Question:
My code is :
'''
public class ListContacts extends ListActivity {
@Override
public void onCreate(Bundle savedInstanceState) {
super.onCreate(savedInstanceState);
System.out.println("List Contacts : onCreate : ");
Cursor cursor = getContentResolver().query(
ContactsContract.Contacts.CONTENT_URI, null,
ContactsContract.Contacts.HAS_PHONE_NUMBER + " = 1", null,
"UPPER(" + ContactsContract.Contacts.DISPLAY_NAME + ") ASC");
startManagingCursor(cursor);
'''
'''
public class ImageCursorAdapter extends SimpleCursorAdapter implements SectionIndexer{
public View getView(int pos, View inView, ViewGroup parent) {
View v = inView;
String phoneNumber = null;
String contactID = null;
// Associate the xml file for each row with the view
if (v == null) {
LayoutInflater inflater = (LayoutInflater) context
.getSystemService(Context.LAYOUT_INFLATER_SERVICE);
v = inflater.inflate(R.layout.contact_listview, null);
}
this.c.moveToPosition(pos);
/**
* Get the strings with the name and number of the person that the
* current row
*/
//
String lName = this.c.getString(this.c
.getColumnIndex(EMPLOYEE_NAME))
}
}
'''
listview.xml
'''
<?xml version="1.0" encoding="utf-8"?>
<LinearLayout xmlns:android="http://schemas.android.com/apk/res/android"
android:orientation="horizontal"
android:layout_width="fill_parent" android:paddingLeft="5dp" android:paddingRight="5dp"
android:layout_height="fill_parent" android:background="@drawable/listview_bac">
<LinearLayout android:layout_width="fill_parent"
android:layout_height="fill_parent"
android:layout_marginRight="4dp"
android:orientation="horizontal">
<ImageView
android:id="@+id/callimage"
android:layout_width="36dp"
android:layout_height="49dp"
android:clickable="true"
android:background="@android:color/transparent"
android:paddingRight="4dp"
android:src="@drawable/phone">
</ImageView>
<LinearLayout android:layout_width="fill_parent"
android:layout_height="wrap_content"
android:layout_gravity="center"
android:orientation="horizontal" >
<TextView android:id="@+id/contact_name"
android:textColor="@color/black"
android:layout_width="wrap_content"
android:layout_height="wrap_content"
android:ellipsize="marquee"
android:textAppearance="?android:attr/textAppearanceLarge"
/>
<ImageView
android:id="@+id/favimage"
android:layout_width="20dp"
android:layout_height="20dp"
android:layout_gravity="top|right"
android:background="@android:color/transparent"
android:src="@drawable/favorites" android:visibility="gone">
</ImageView>
<!-- <TextView android:id="@+id/contact_number"
android:textColor="@color/black"
android:layout_width="wrap_content"
android:layout_height="wrap_content"
android:paddingTop="2dp"
android:textAppearance="?android:attr/textAppearanceSmall"
/> -->
</LinearLayout>
</LinearLayout>
</LinearLayout>
'''
I need to change the image, color of textview of the listview on focus
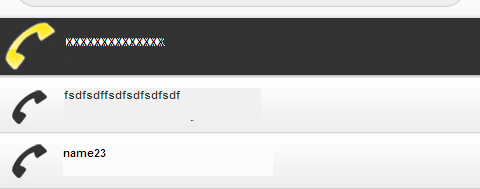
Answer: Add an xml file to manage the background of the LinearLayout.
list_bg_selector.xml :
'''
<?xml version="1.0" encoding="utf-8"?>
<selector xmlns:android="http://schemas.android.com/apk/res/android">
<!-- Active tab -->
<item android:state_selected="true" android:state_focused="false"
android:state_pressed="false" android:drawable="@drawable/list_selected_bgimage" />
<!-- Inactive tab -->
<item android:state_selected="false" android:state_focused="false"
android:state_pressed="false" android:drawable="@drawable/list_default_bgimage" />
<!-- Pressed tab -->
<item android:state_pressed="true" android:drawable="@drawable/list_selected_bgimage" />
<!-- Selected tab (using d-pad) -->
<item android:state_focused="true" android:state_selected="true"
android:state_pressed="false" android:drawable="@drawable/list_selected_bgimage" />
</selector>
'''
To manage the text color, set the text color to another xml.
text_selector.xml:
'''
<?xml version="1.0" encoding="utf-8"?>
<selector xmlns:android="http://schemas.android.com/apk/res/android">
<item android:state_selected="true" android:color="@android:color/black"/>
<item android:state_focused="true" android:color="@android:color/black"/>
<item android:state_pressed="true" android:color="@android:color/black"/>
<item android:color="@android:color/white"/>
</selector>
'''